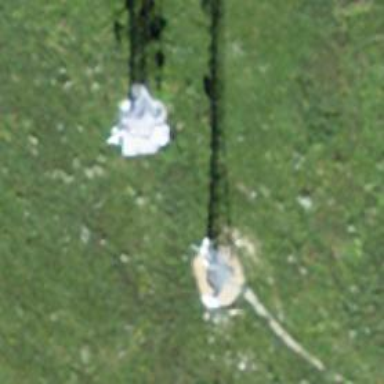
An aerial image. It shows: Mast tower used for communication.